Current action and preconditions to check: trajectory_clear

Your task: For each precondition in the list above, predict whether it will hold at this action.

Consider the current scene as observed from the mobile robot's camera, and analyze the predicted future states of all dynamic agents (e.g., people, animals, vehicles, or any moving entities) within the NEXT SECOND.

IMPORTANT: Only answer "very likely" if you are absolutely certain—based on strong, clear evidence—that a dynamic agent will violate the precondition in the predicted future state. Do NOT answer "very likely" for unlikely, ambiguous, or low-probability risks.

Ask yourself for each precondition: Is there a high probability, with clear and convincing evidence, that the predicted future states of any dynamic agent will interfere with the predicted future state of the currently executing action within the NEXT SECOND, causing that precondition to fail?

Assess the risk level based on these predictions. Use "likely" or "very likely" if motions create a clear risk of interference.

Use "neutral" or "improbable" if agents are nearby but their predicted paths are clearly diverging or non-conflicting.

Failure Risk Categories: "very improbable", "improbable", "neutral", "likely", "very likely"

Answer Format: Output ONLY the probability_of_failure value from these categories: "very improbable", "improbable", "neutral", "likely", "very likely"

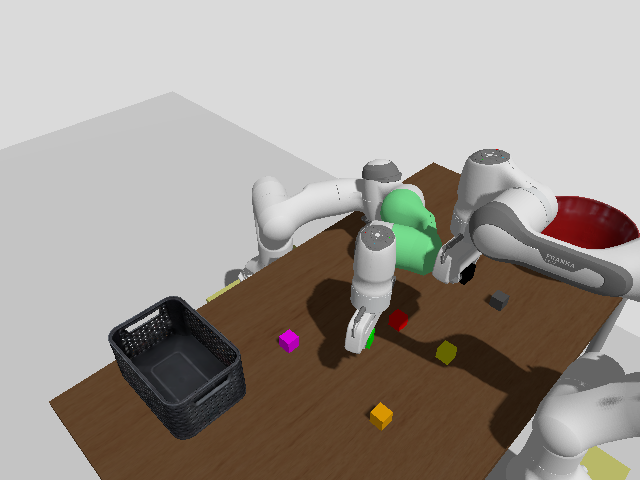

Answer: neutral